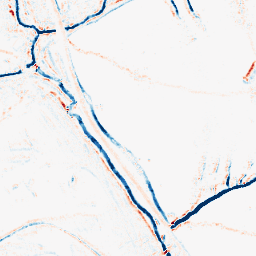
Category: morphological
Decomposition family: morphological_rect
Decomposition parameters: operation: average
width: 5
height: 5
Upsampling method: bilinear
Upsampling parameters: scale: 8
Upsampling scale: 8